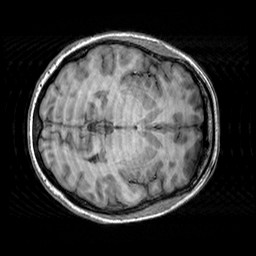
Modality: T1w
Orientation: axial
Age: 39
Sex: female
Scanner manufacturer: siemens
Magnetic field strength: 3 T
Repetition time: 2.3 s
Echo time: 0.00303 s